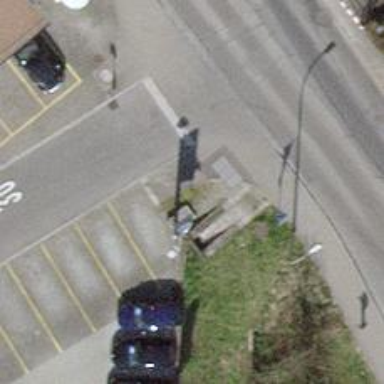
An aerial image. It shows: Post box is visible.